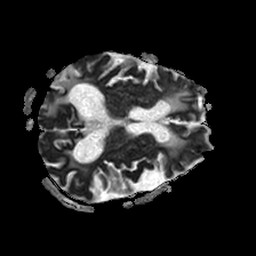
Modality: ADC
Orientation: axial
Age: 86
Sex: female
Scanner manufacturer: philips
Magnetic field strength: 1.5 T
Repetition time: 3.403 s
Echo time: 0.06922 s